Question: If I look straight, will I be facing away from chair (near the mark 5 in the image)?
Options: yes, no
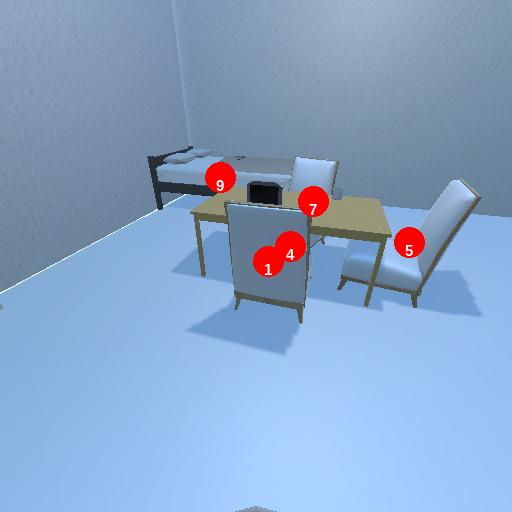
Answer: yes